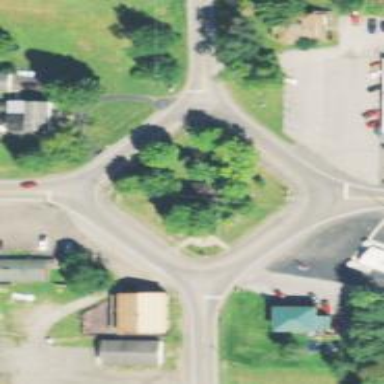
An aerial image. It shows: Secondary road with asphalt surface leading to roundabout.